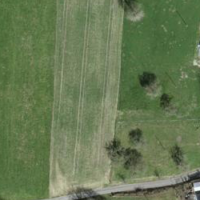
EUNIS habitat code: 52
Species observed at this site:
Euonymus europaeus
Lamium galeobdolon